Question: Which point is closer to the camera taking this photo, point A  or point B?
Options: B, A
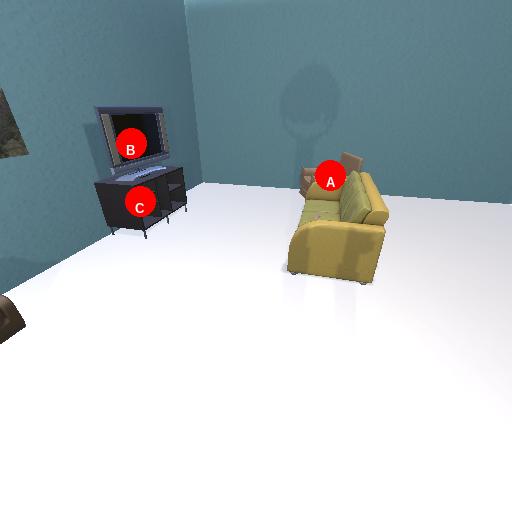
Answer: B